Question: Can someone please help me to read and extract the information of a image row wise and column wise?
My effort is to extract the information from the musical stave.
Example musical stave image:

For a image consist with several stave line, I need to extract data stave by stave, sequentially.
Can someone please help me along with code snippets? To make an algorithm to extract row by row?
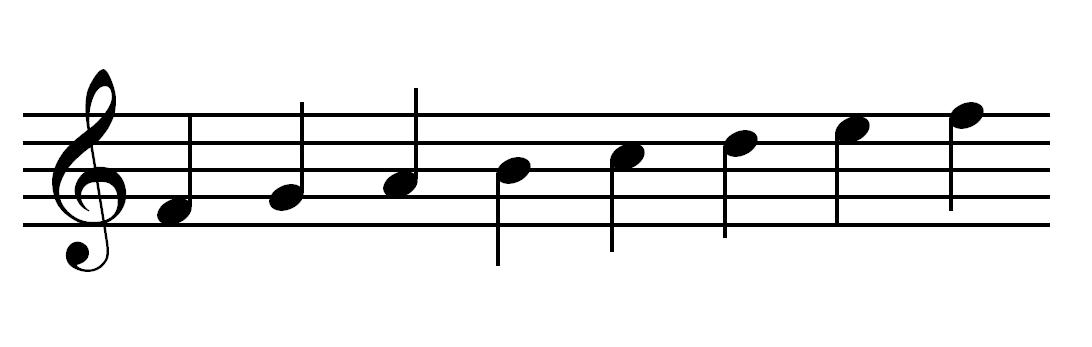
Answer: The information from an image is extracted "row/column wise" no matter what you do; bear in mind that an image is analysed from its pixels, that is, small squares. And it reads all these small squares one after the other.
The difficult part in image processing is dealing with the specific geometrical problems. For example: extracting from this line-by-line reading a complex shape, like one of the staves in your link.
Here you have a small code (written in C#.NET) delivering a simple version of the algorithm you want: it reads row by row or column by column by affecting a single variable ('readVertically'). I guess that it is a good enough introduction to help you:
'''
private void readImage(string imagePath)
{
Bitmap imageBitMap = (Bitmap)Bitmap.FromFile(imagePath);
bool readVertically = true; //This flag tells where the image will be analysed vertically (true) or horizontally (false)
int firstVarMax = imageBitMap.Width; //Max. X
int secondVarMax = imageBitMap.Height; //Max. Y
if (!readVertically)
{
firstVarMax = imageBitMap.Height;
secondVarMax = imageBitMap.Width;
}
for (int firstVar = 0; firstVar < firstVarMax; ++firstVar)
{
for (int secondVar = 0; secondVar < secondVarMax; ++secondVar)
{
//Color of the given pixel. Here you can do all the actions you wish (e.g., writing these pixels to other file)
if (readVertically)
{
Color pixelColor = imageBitMap.GetPixel(firstVar, secondVar);
}
else
{
Color pixelColor = imageBitMap.GetPixel(secondVar, firstVar);
}
}
}
}
'''